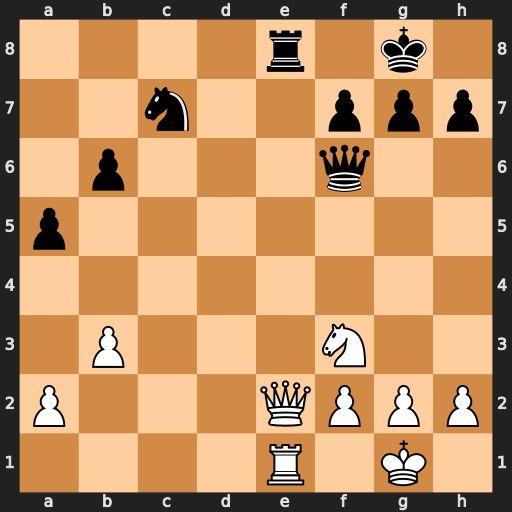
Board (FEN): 4r1k1/2n2ppp/1p3q2/p7/8/1P3N2/P3QPPP/4R1K1
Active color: w
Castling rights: -
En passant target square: -
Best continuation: Qxe8+ Nxe8 Rxe8#